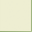
Piece: xx